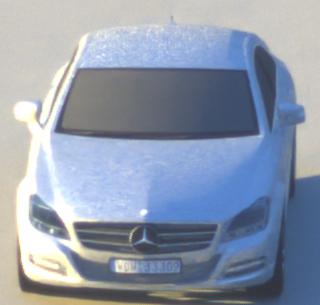
Make: Mercedes-Benz
Model: CLS Coupé 350
Detailed model: CLS-Class (218) Coupé
Model produced from: 2011/01
Model produced until: 2014/07
Doors: 4
Color: white
Road condition: dry road
Daytime: sunrise or sunset
Contrast: medium contrast